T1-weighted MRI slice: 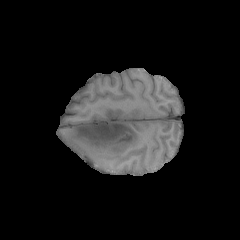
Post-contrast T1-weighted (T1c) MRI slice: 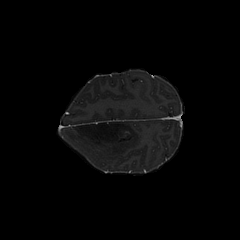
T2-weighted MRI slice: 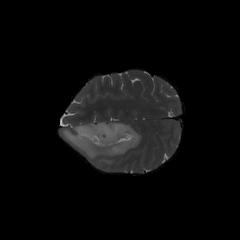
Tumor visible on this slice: yes